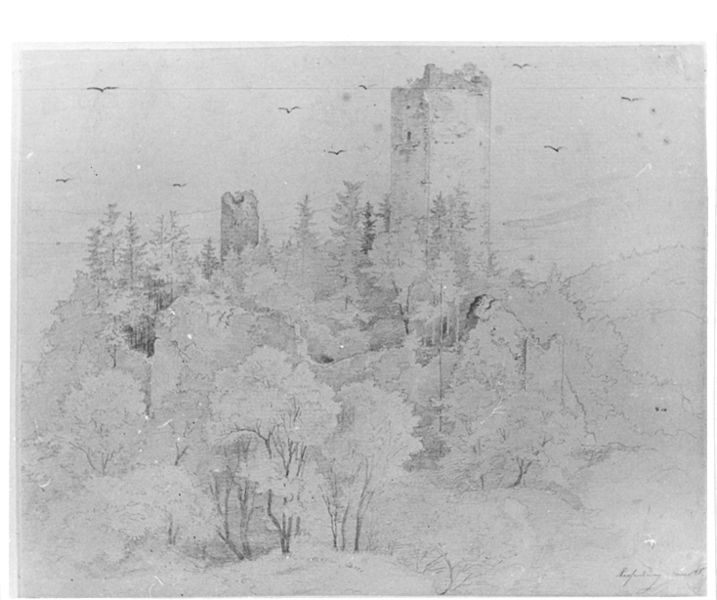
Titel: Die Riesenburg
Künstler: Karl Friedrich Lessing
Standort: Karlsruhe
Institution: Staatliche Kunsthalle Karlsruhe
Schlagwörter: baum, berg, blätter, dunkel, himmel, laub, schatten, vogel, weiß, wolken, aquarell, baumstämme, bäume, grün, landschaft, äste, abend, fenster, grau, hell, hintergrund, holz, licht, schwarz, skizze, zeichnung, dach, gebäude, gras, haus, schloss, schnee, tiere, weg, wiese, wolke, architektur, barock, blass, stein, steine, tod, bild, signatur, ast, baumstamm, birke, einsamkeit, horizont, hügel, kalt, natur, stamm, vögel, weite, wind, zweige, busch, büsche, einsam, kirche, sonne, blatt, pflanzen, schön, tal, wald, fliegen, turm, vogelschwarm, deutschland, schrift, papier, düster, ansicht, zwei, studie, berge, fels, gebirge, gipfel, verlassen, mauer, ziegel, grafik, graphik, nebel, herbst, weis, winter, signiert, farblos, rand, stille, friedrich, romantik, tannen, querformat, sturm, stämme, trümmer, draussen, deutsch, baumkronen, frühling, zinnen, vanitas, verfall, laviert, tusche, ruine, unterschrift, burg, kloster, türme, alpen, linie, kohle, trostlos, schweben, festung, mauerwerk, lichtung, schwarm, druck, schwarz weiss, radierung, stich, scharz, bleistift, ruinen, fichte, laubbaum, nadelbaum, tanne, entwurf, trüb, karton, gemäuer, romatisch, kaputt, runge, verschwommen, mauern, laubwald, mittelalter, märchen, schwart, hmmel, laubbäume, nadelbäume, kiefern, zerstört, frost, dürer, cdf, krähen, raben, unheimlich, gezeichnet, bau, handschrift, verfallen, bergfried, zerfall, baracke, morbid, büttenpapier, zeichung, burgruine, blei, zwei türme, forst, pallas, türm, eisig, grafit, walt, caspar, krähe, überwucherung, burgturm, kaligraphie, november, burgfried, verwaschen, landschaftsskizze, schiessscharte, siebengebirge, vgel, ruie, bäuma, neunzehntes, er, verge, ruhine, boarock, schönstein, einfache zeichnung, ererschloss, bleistifzeichnung, verfallene burg, drachenfels, burgt, dunjke, burg krähe, ruine flügel, tanne ast, nagelbaum, ckburg, burgrine, burg im nebl, ruine im wald